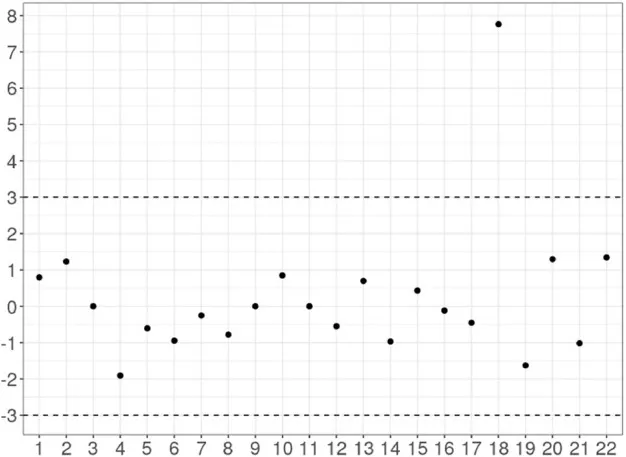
Genetic outcomes of the natural pregnancies in the patient with unbalanced karyotype 45,XX,der(8;18)t(8;18)(p23;p11.3). (B) Summary of non-invasive prenatal testing (NIPT) results in progressing pregnancy at 9/10 weeks of gestation. Z scores for the corresponding chromosomes are present on the y-axis. The dash-lines represent the upper and lower limits of the z score for euploidy. The 18 chromosome score is classified as trisomy.
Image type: electrography (ekg)